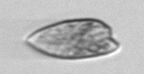
Label: Prorocentrum_dentatum